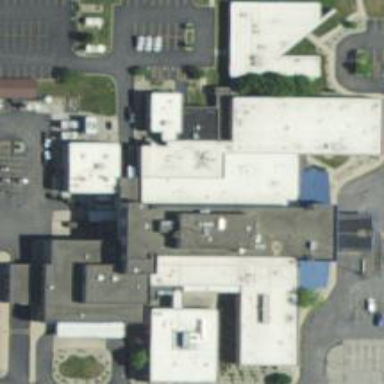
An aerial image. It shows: Hospital building.